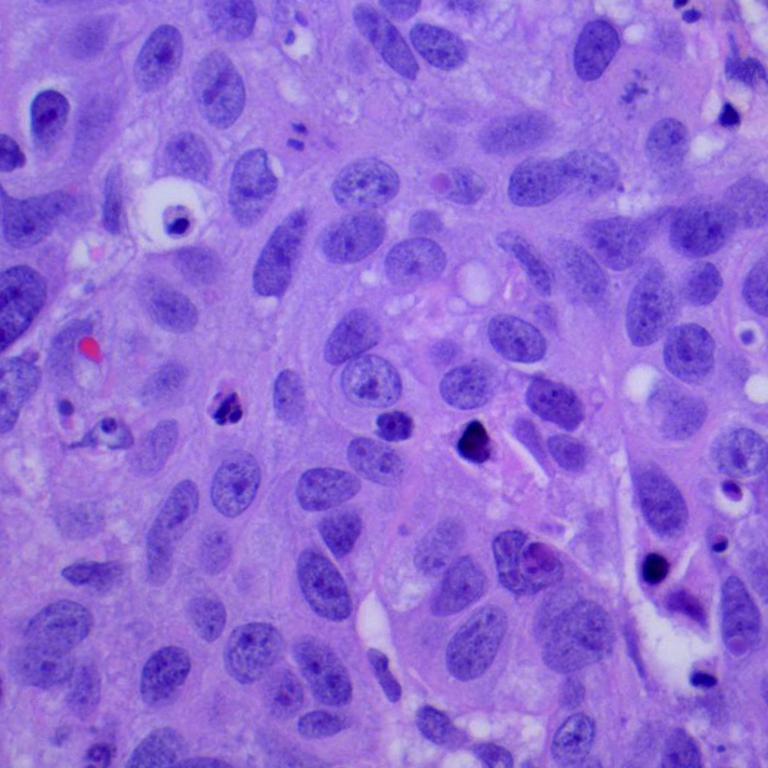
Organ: lung
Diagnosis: squamous carcinomas